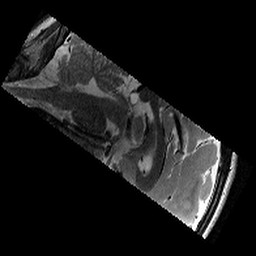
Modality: T2w
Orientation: sagittal
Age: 13
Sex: male
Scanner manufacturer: siemens
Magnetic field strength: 3 T
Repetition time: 9.23 s
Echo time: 0.067 s